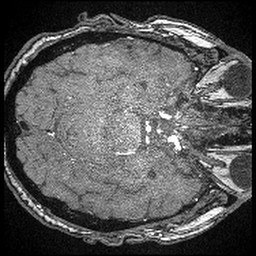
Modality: angio
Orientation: axial
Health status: ill
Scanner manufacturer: siemens
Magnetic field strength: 3 T
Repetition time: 0.021 s
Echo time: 0.00358 s